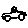
Label: car